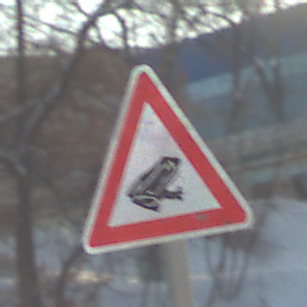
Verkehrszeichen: AmphibienwanderungLinks
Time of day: MorningAfternoon
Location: Outdoor (Suburban)
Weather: PartlyCloudy
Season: NotSpecified
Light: Natural